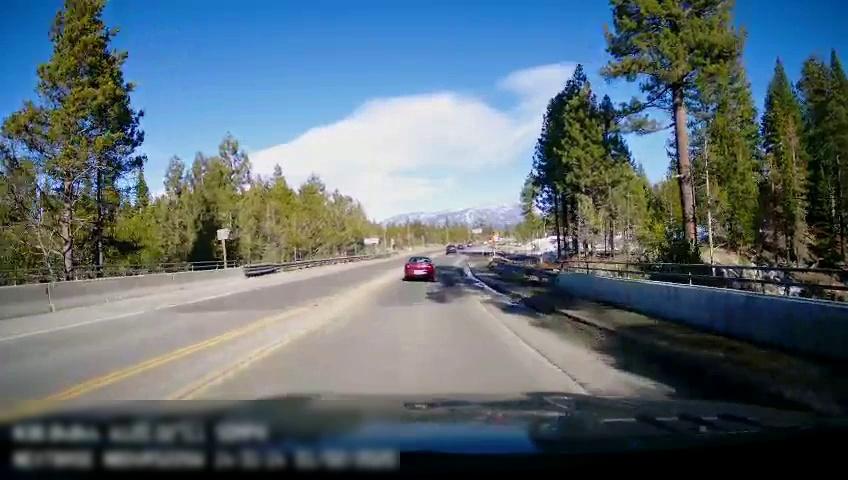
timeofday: Day
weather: Sunny
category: Drivable Space
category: Vehicles | Car
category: Vehicles | SUV
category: Lanes | Current Lane
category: Lanes | Opposite Lane
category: Lanes | Current Lane
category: Lanes | Opposite Lane